Field crop: maize
Growth stage: 2
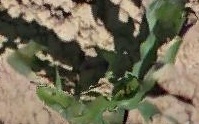
Species: maize